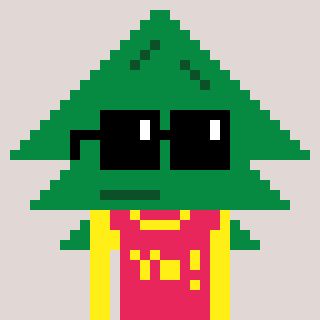
a pixel art character with square black sunglasses, a fir-shaped head and a redpinkish-colored body on a warm background